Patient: sex M, age 49
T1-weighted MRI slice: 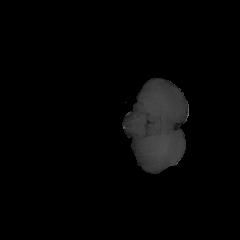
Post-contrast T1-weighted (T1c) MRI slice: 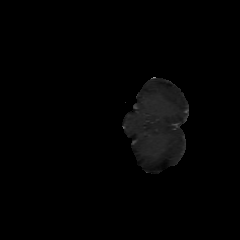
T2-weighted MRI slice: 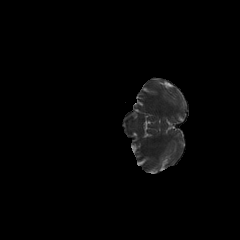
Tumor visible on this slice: no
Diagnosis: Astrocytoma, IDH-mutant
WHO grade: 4